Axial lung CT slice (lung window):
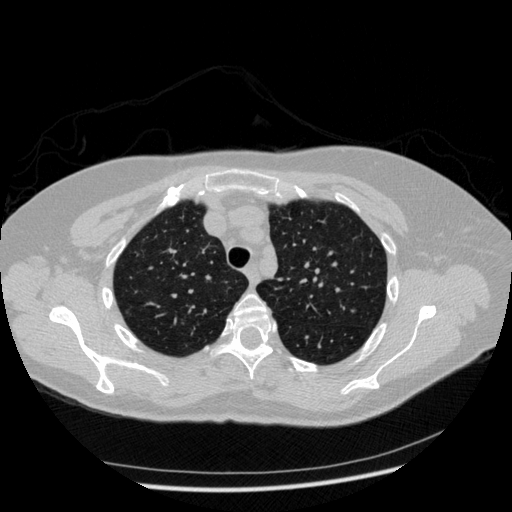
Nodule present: no